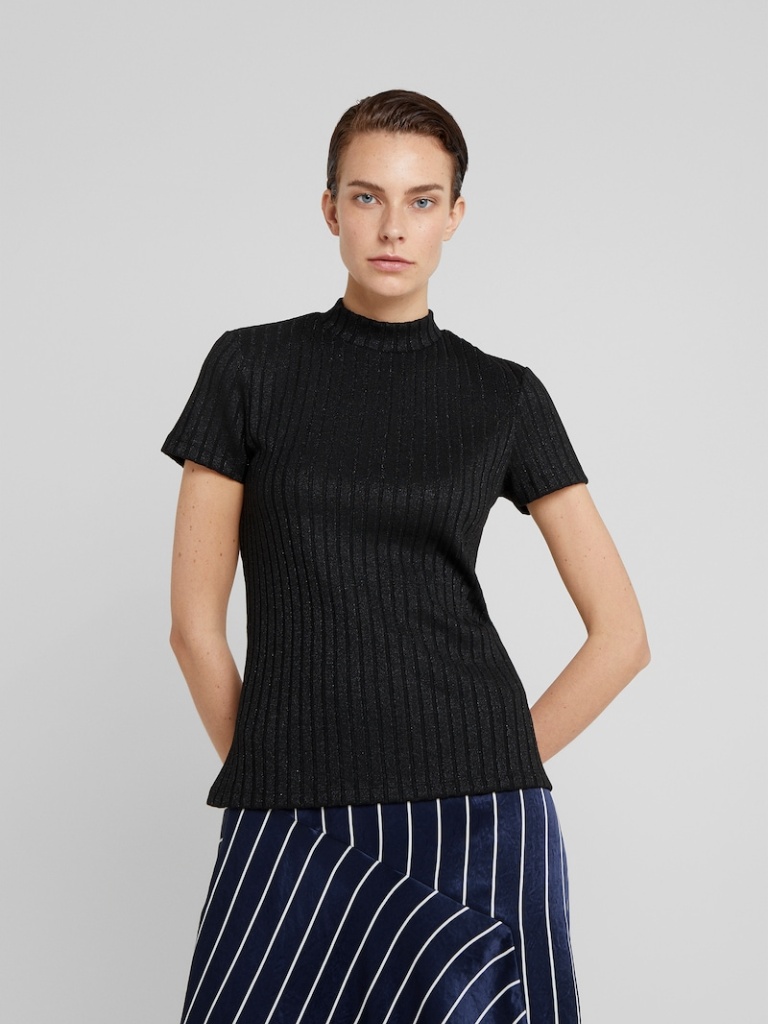
knit tight short sleeve waist length Untucked turtleneck turtleneck